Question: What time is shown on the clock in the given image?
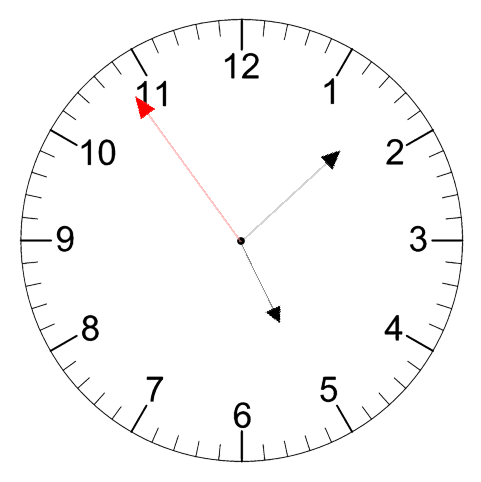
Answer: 05:07:54